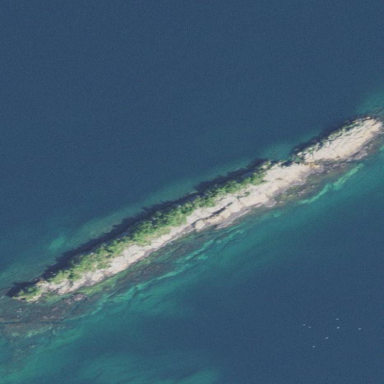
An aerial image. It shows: Islet.